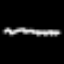
Label: squiggle